Field crop: tomato
Growth stage: 2
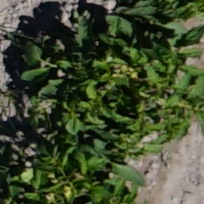
Species: tomato